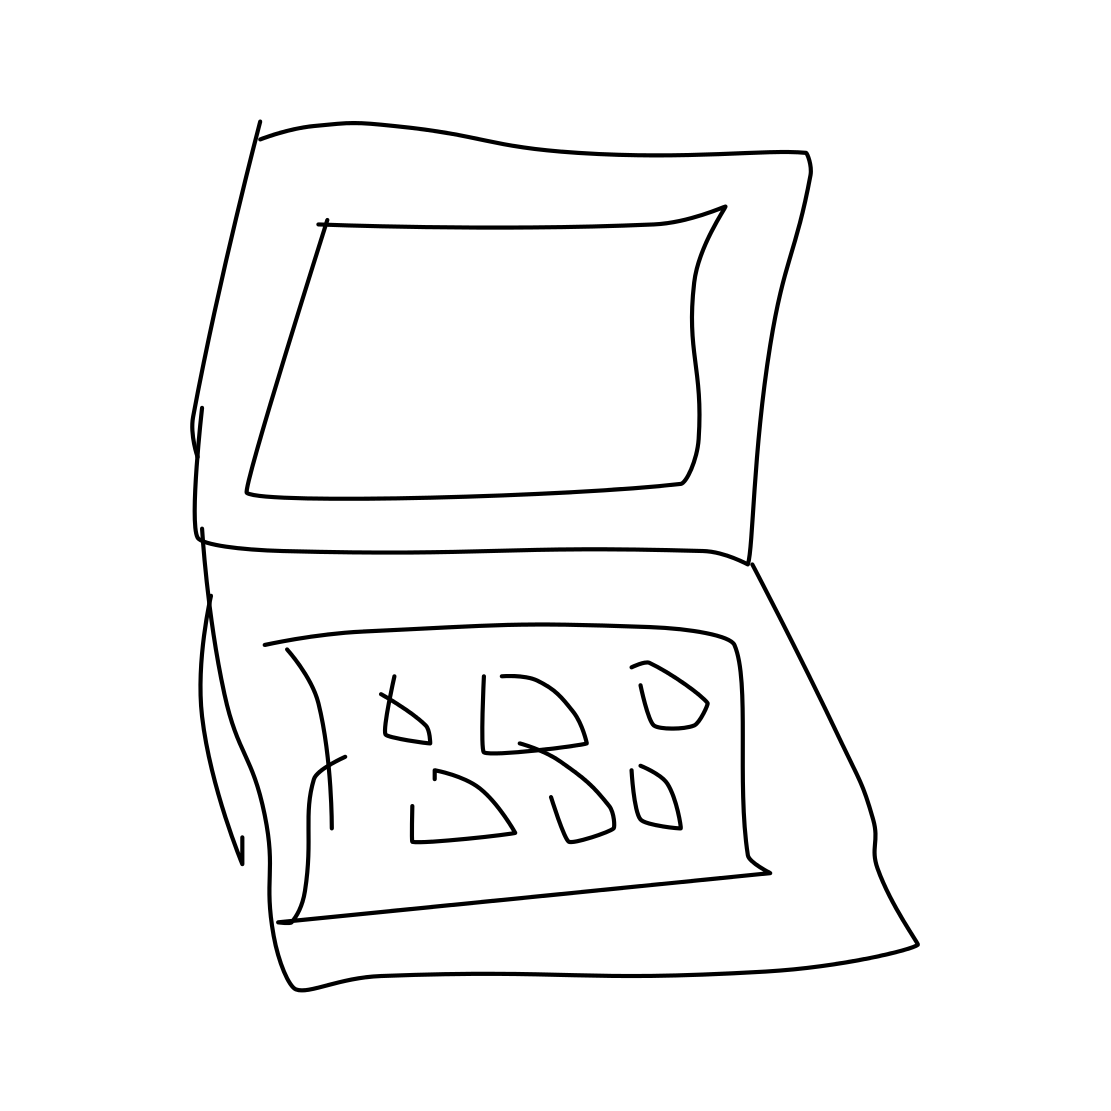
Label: laptop